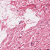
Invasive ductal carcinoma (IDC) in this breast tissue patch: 0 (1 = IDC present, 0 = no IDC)